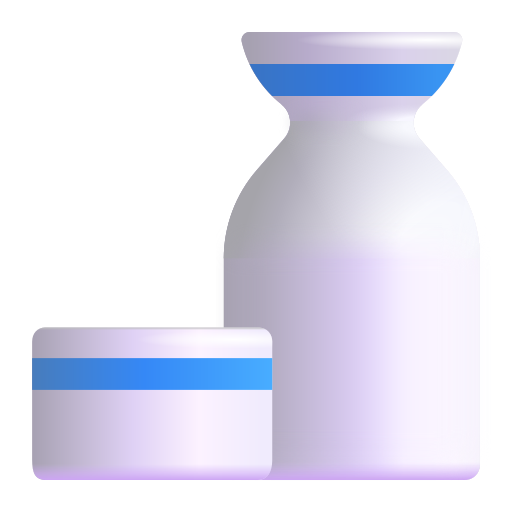
sake color